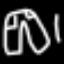
Label: pants